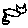
Label: cat